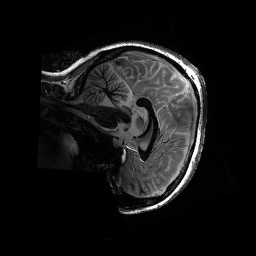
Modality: T1w
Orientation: sagittal
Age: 27
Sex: female
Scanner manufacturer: siemens
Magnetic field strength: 6.98 T
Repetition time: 4.5 s
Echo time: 0.00346 s